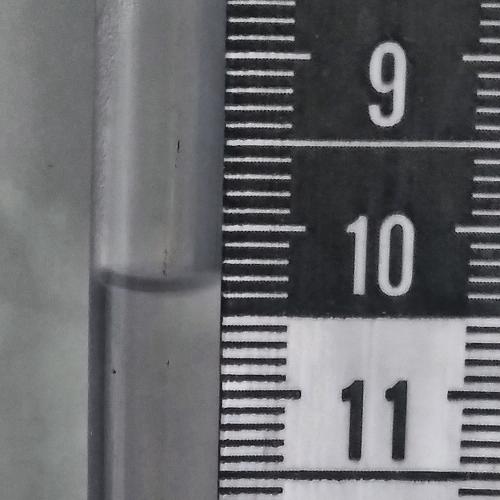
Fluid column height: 10.3 cm